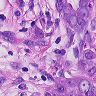
Metastatic tissue present: yes